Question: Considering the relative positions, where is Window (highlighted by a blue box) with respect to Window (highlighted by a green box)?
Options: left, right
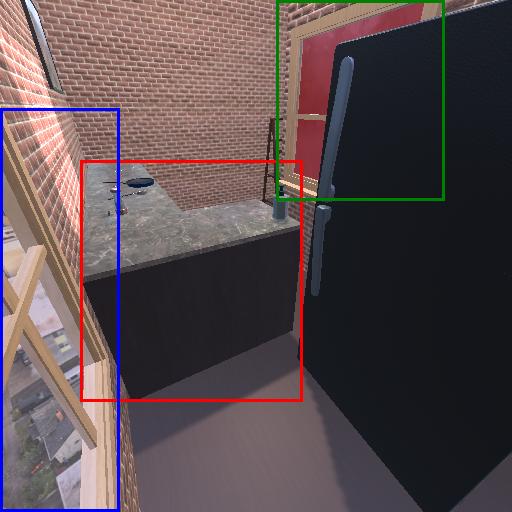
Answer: left